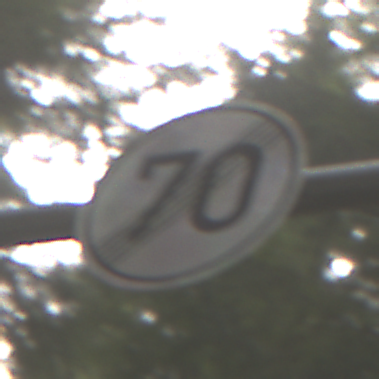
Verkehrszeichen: EndeGeschwindigkeit70
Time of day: MorningAfternoon
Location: Outdoor (Nature)
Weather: Overcast
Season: Winter
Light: Natural